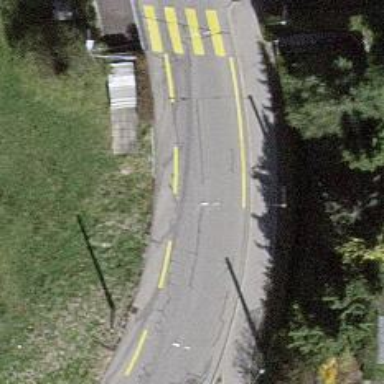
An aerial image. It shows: Residential road with trolley wires.